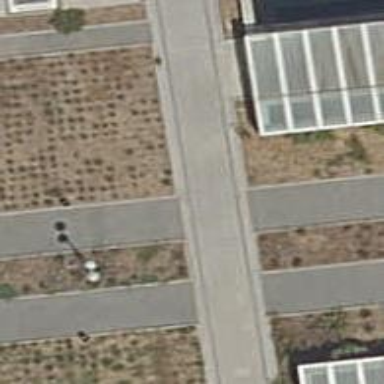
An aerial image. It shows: Footway made of paving stones.